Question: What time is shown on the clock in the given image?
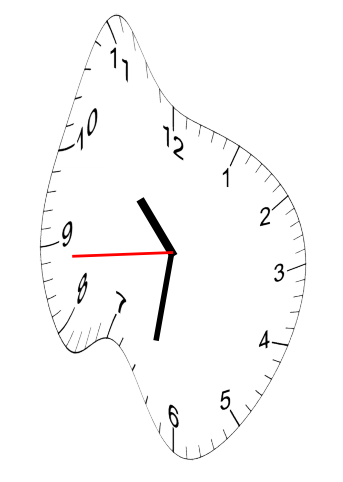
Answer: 10:31:44